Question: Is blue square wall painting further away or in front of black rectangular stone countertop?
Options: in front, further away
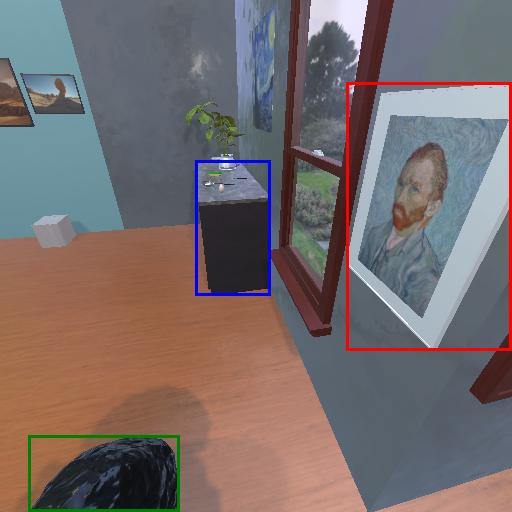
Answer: in front